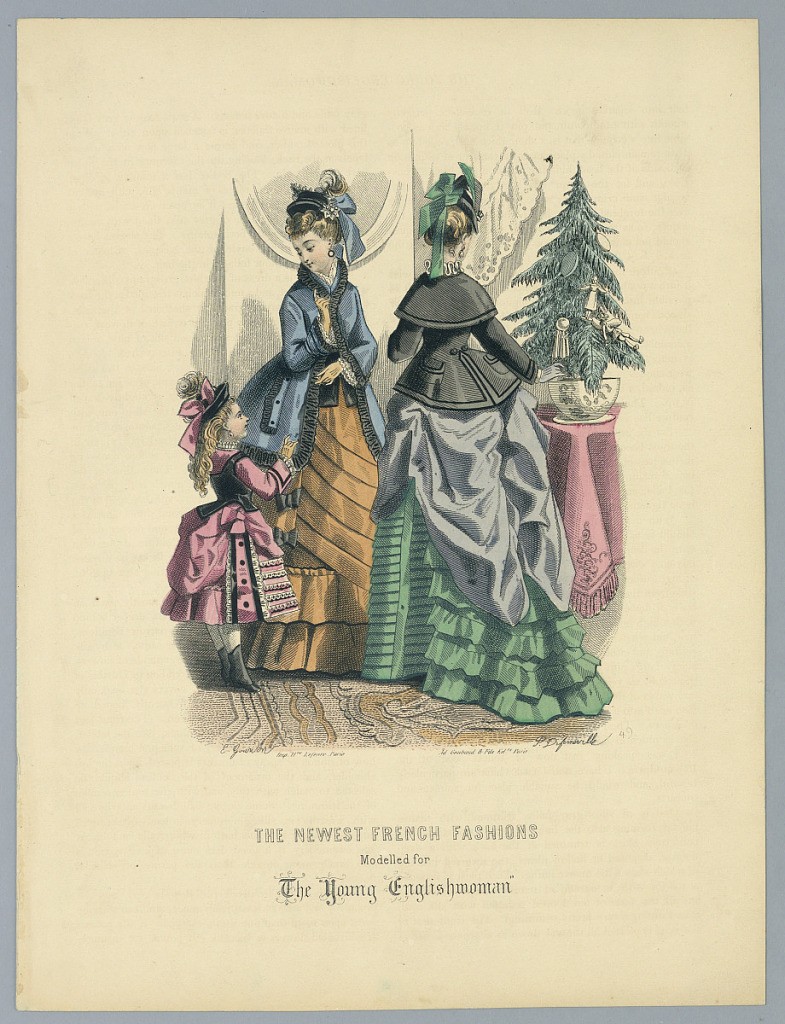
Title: Fashion Plate from The Young Englishwoman
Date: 1874
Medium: Engraving, brush and watercolor on paper
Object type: Print
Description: Left, girl in pink and black dress. Woman in blue and brown; another in green, violet, and black. Christmas tree on a table, right. Title and artists' names below. Description from magazine on verso.